Field crop: maize
Growth stage: 2
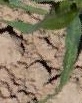
Species: maize